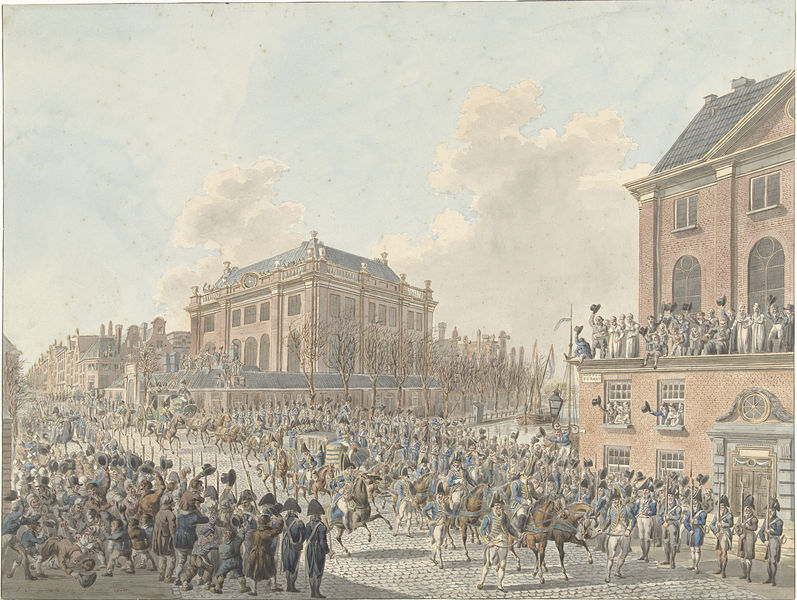
Titel: De inkomst te Amsterdam van Lodewijk Napoleon op 20 April 1808
Künstler: Jan Anthonie Langendijk Dzn
Standort: Amsterdam
Institution: Rijksmuseum
Schlagwörter: audience, blue, crowd, men, military, people, red, soldiers, police, clouds, horses, sky, landscape, ship, trees, river, road, army, hats, french, british, clock, children, town, victorian, city, flags, parade, buildings, mansion, england, war, horse, outdoors, cityscape, guards, rifles, london, canal, channel, weapons, city hall, navy, marching, array, sollute, solute, has, channe, mid